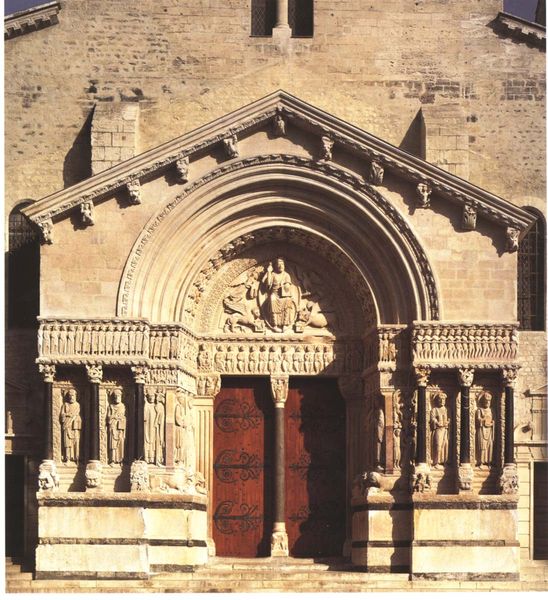
Titel: Westportal von St. Trophime in Arles
Standort: Arles, St. Trophime (EU - F - Provence - Alpes - Côte-d’Azur)
Schlagwörter: schatten, fenster, holz, licht, säule, säulen, tür, dach, gebäude, haus, rot, stein, kirche, figur, skulptur, relief, bogen, fassade, türe, figuren, rundbogen, treppe, detail, symmetrie, stufen, steinmetz, tor, eingang, schmiedeeisen, torbogen, symmetrisch, kapitell, dreiecksgiebel, portal, skulpturen, statuen, sandstein, christus, jesus, portikus, mittelalter, rundbögen, fresken, romanik, tempel, beschlag, vordach, symbole, holztür, tympanon, nischen, säue, holztüren, symmetie, apostel, kirchenportal, pantokrator, kirchenfassade, frühmittelalter, maiestas domini, heiige, evangelistentiere, fassadenfiguren, kirche portal, löwenheilige, hablrelief